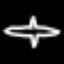
Label: airplane